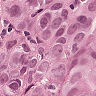
Metastatic tissue present: yes